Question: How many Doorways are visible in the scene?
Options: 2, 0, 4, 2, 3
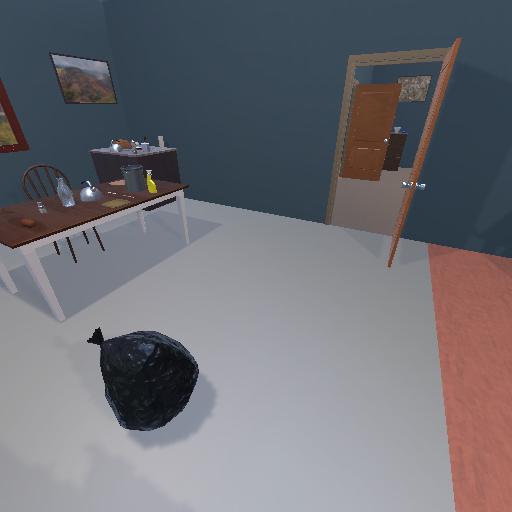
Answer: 2